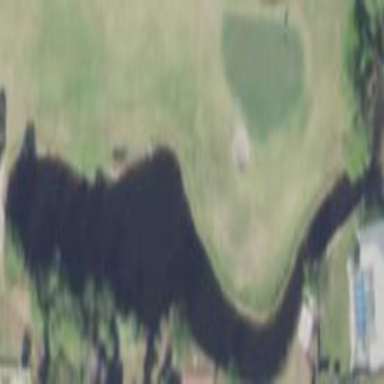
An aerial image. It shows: Picturesque scene of golf course with lateral water hazard.